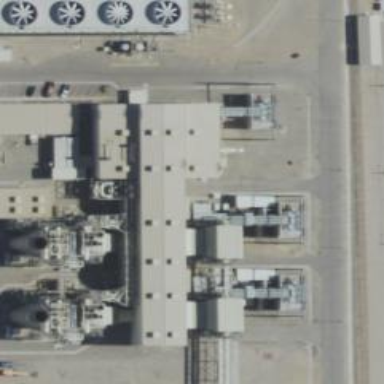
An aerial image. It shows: Gas-powered generator using steam turbine.